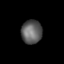
Tissue: lung
Cell type: T cells
Senescence score: 0.2262
Nuclear area (px): 477
Mean DAPI intensity: 95.455